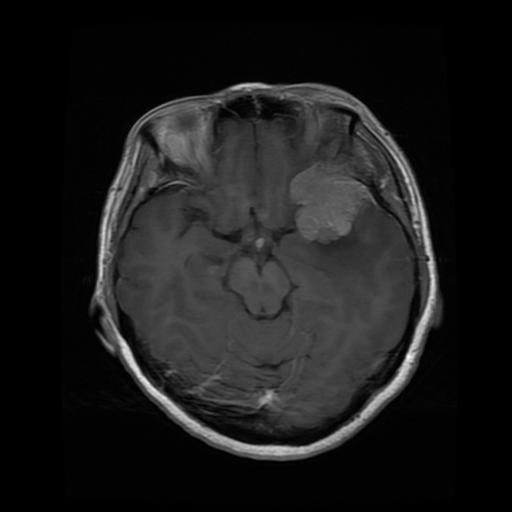
Label: meningioma